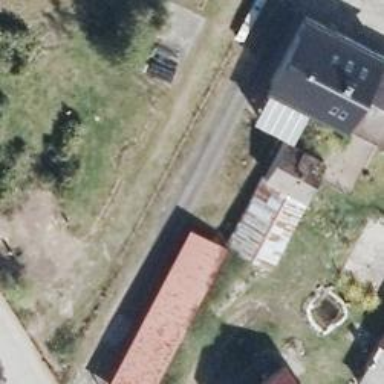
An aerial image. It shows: View of roof of building.